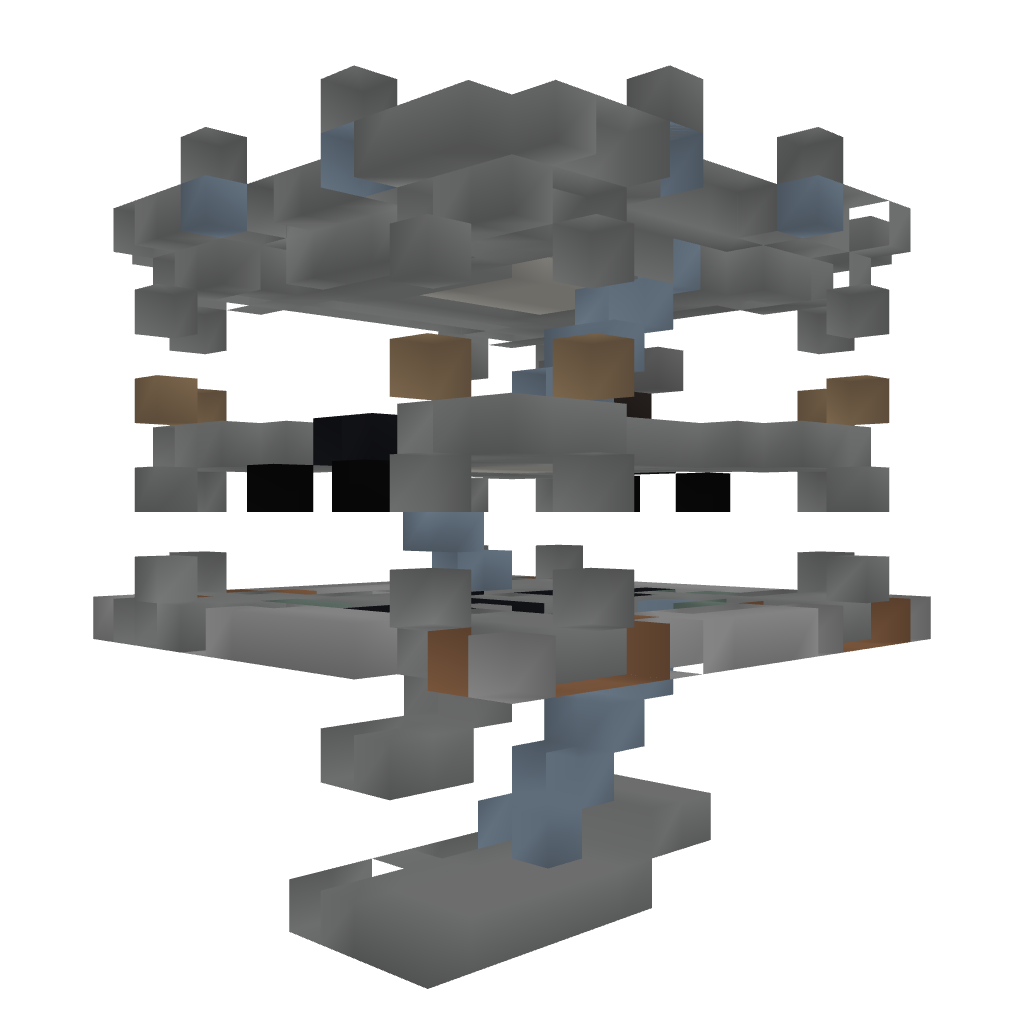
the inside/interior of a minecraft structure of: PvP Tower [Black]